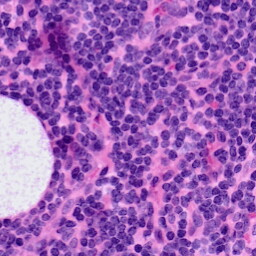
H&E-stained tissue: LymphNode